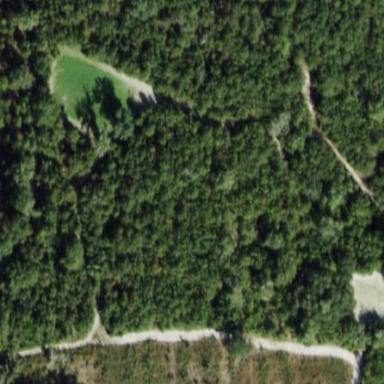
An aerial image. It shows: Mixed woodland with various types of leaves.